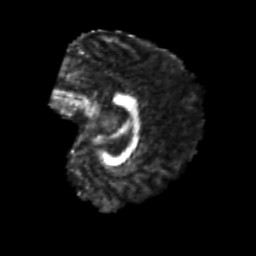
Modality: FA
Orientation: sagittal
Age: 25
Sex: male
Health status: healthy
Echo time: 0.074 s